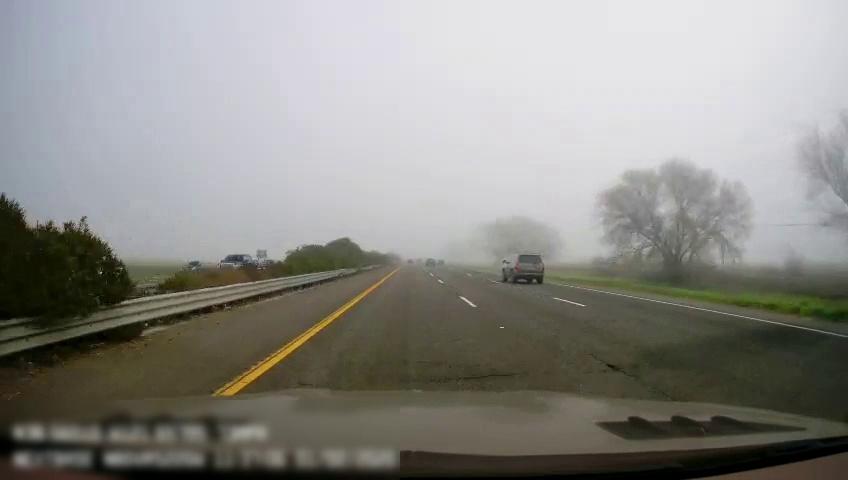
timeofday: Day
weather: Sunny
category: Drivable Space
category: Vehicles | SUV
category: Vehicles | Truck
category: Vehicles | Car
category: Lanes | Current Lane
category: Lanes | Current Lane
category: Lanes | Alternate Lane
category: Lanes | Alternate Lane